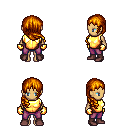
a pixel art fantasy rpg character, female body template, human, tanned skin, gold chest armor, magenta pants, dark blonde right-swept hairstyle, gold gloves, maroon shoes, four views (front, back, left, right), 2x2 character sprite sheet, small pixel art, hard edges, no anti-aliasing